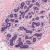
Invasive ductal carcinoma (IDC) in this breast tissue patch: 0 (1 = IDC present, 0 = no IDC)